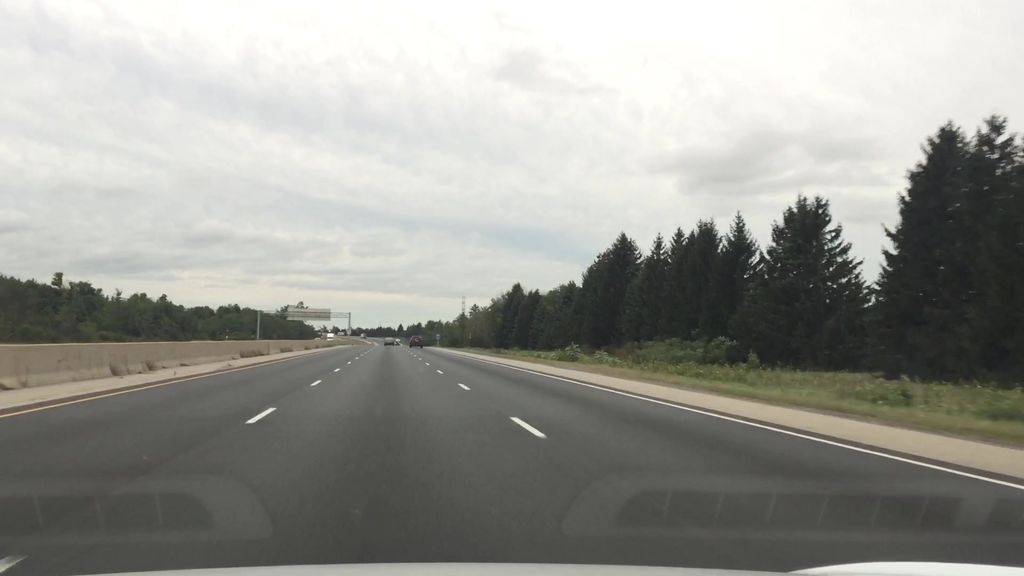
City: kitchener-waterloo